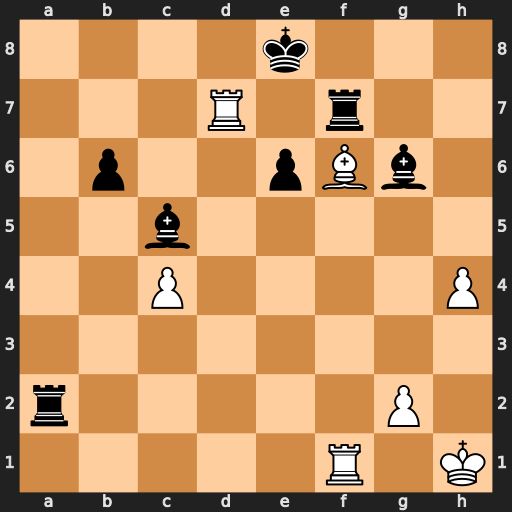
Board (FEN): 4k3/3R1r2/1p2pBb1/2b5/2P4P/8/r5P1/5R1K
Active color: w
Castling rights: -
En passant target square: -
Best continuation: Rd8#